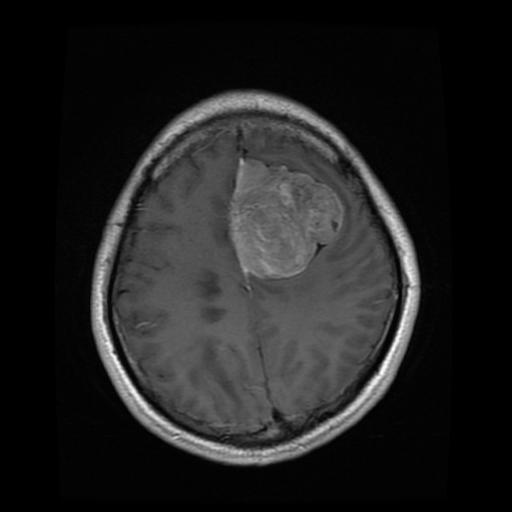
Label: meningioma